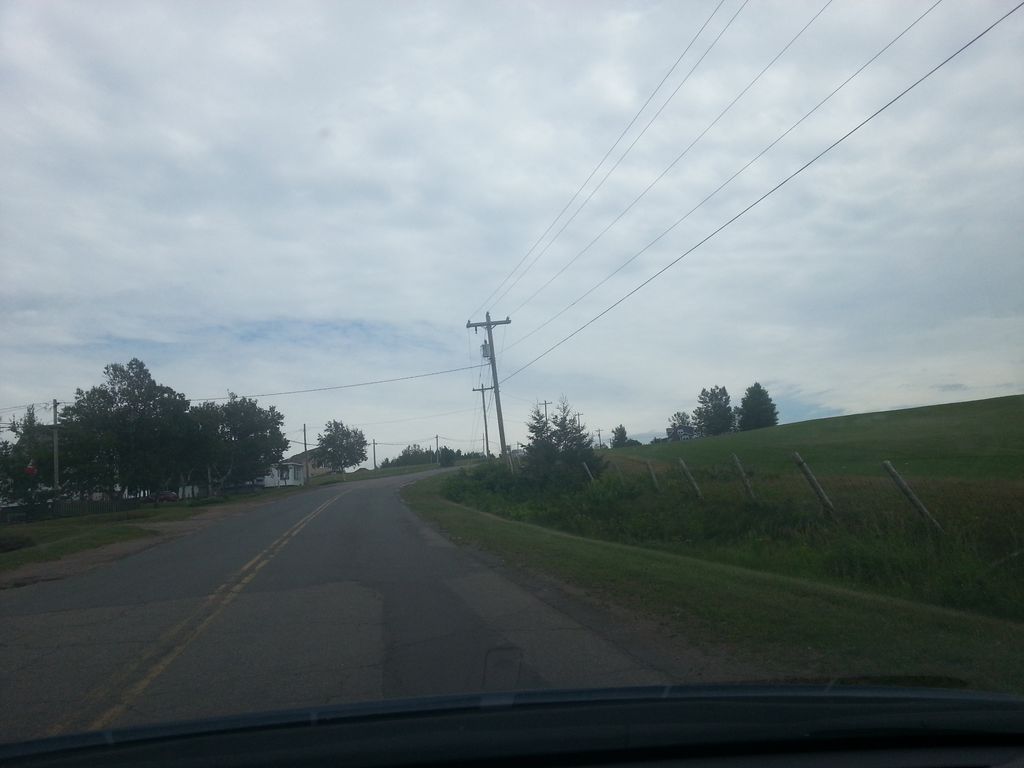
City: charlottetown